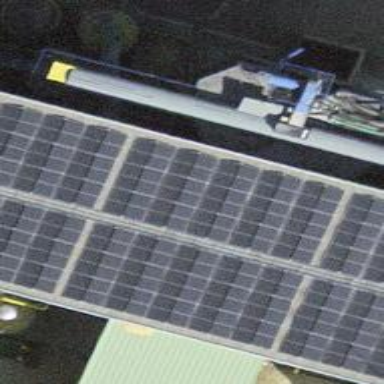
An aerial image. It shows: Solar power generator with photovoltaic panels.